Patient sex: F
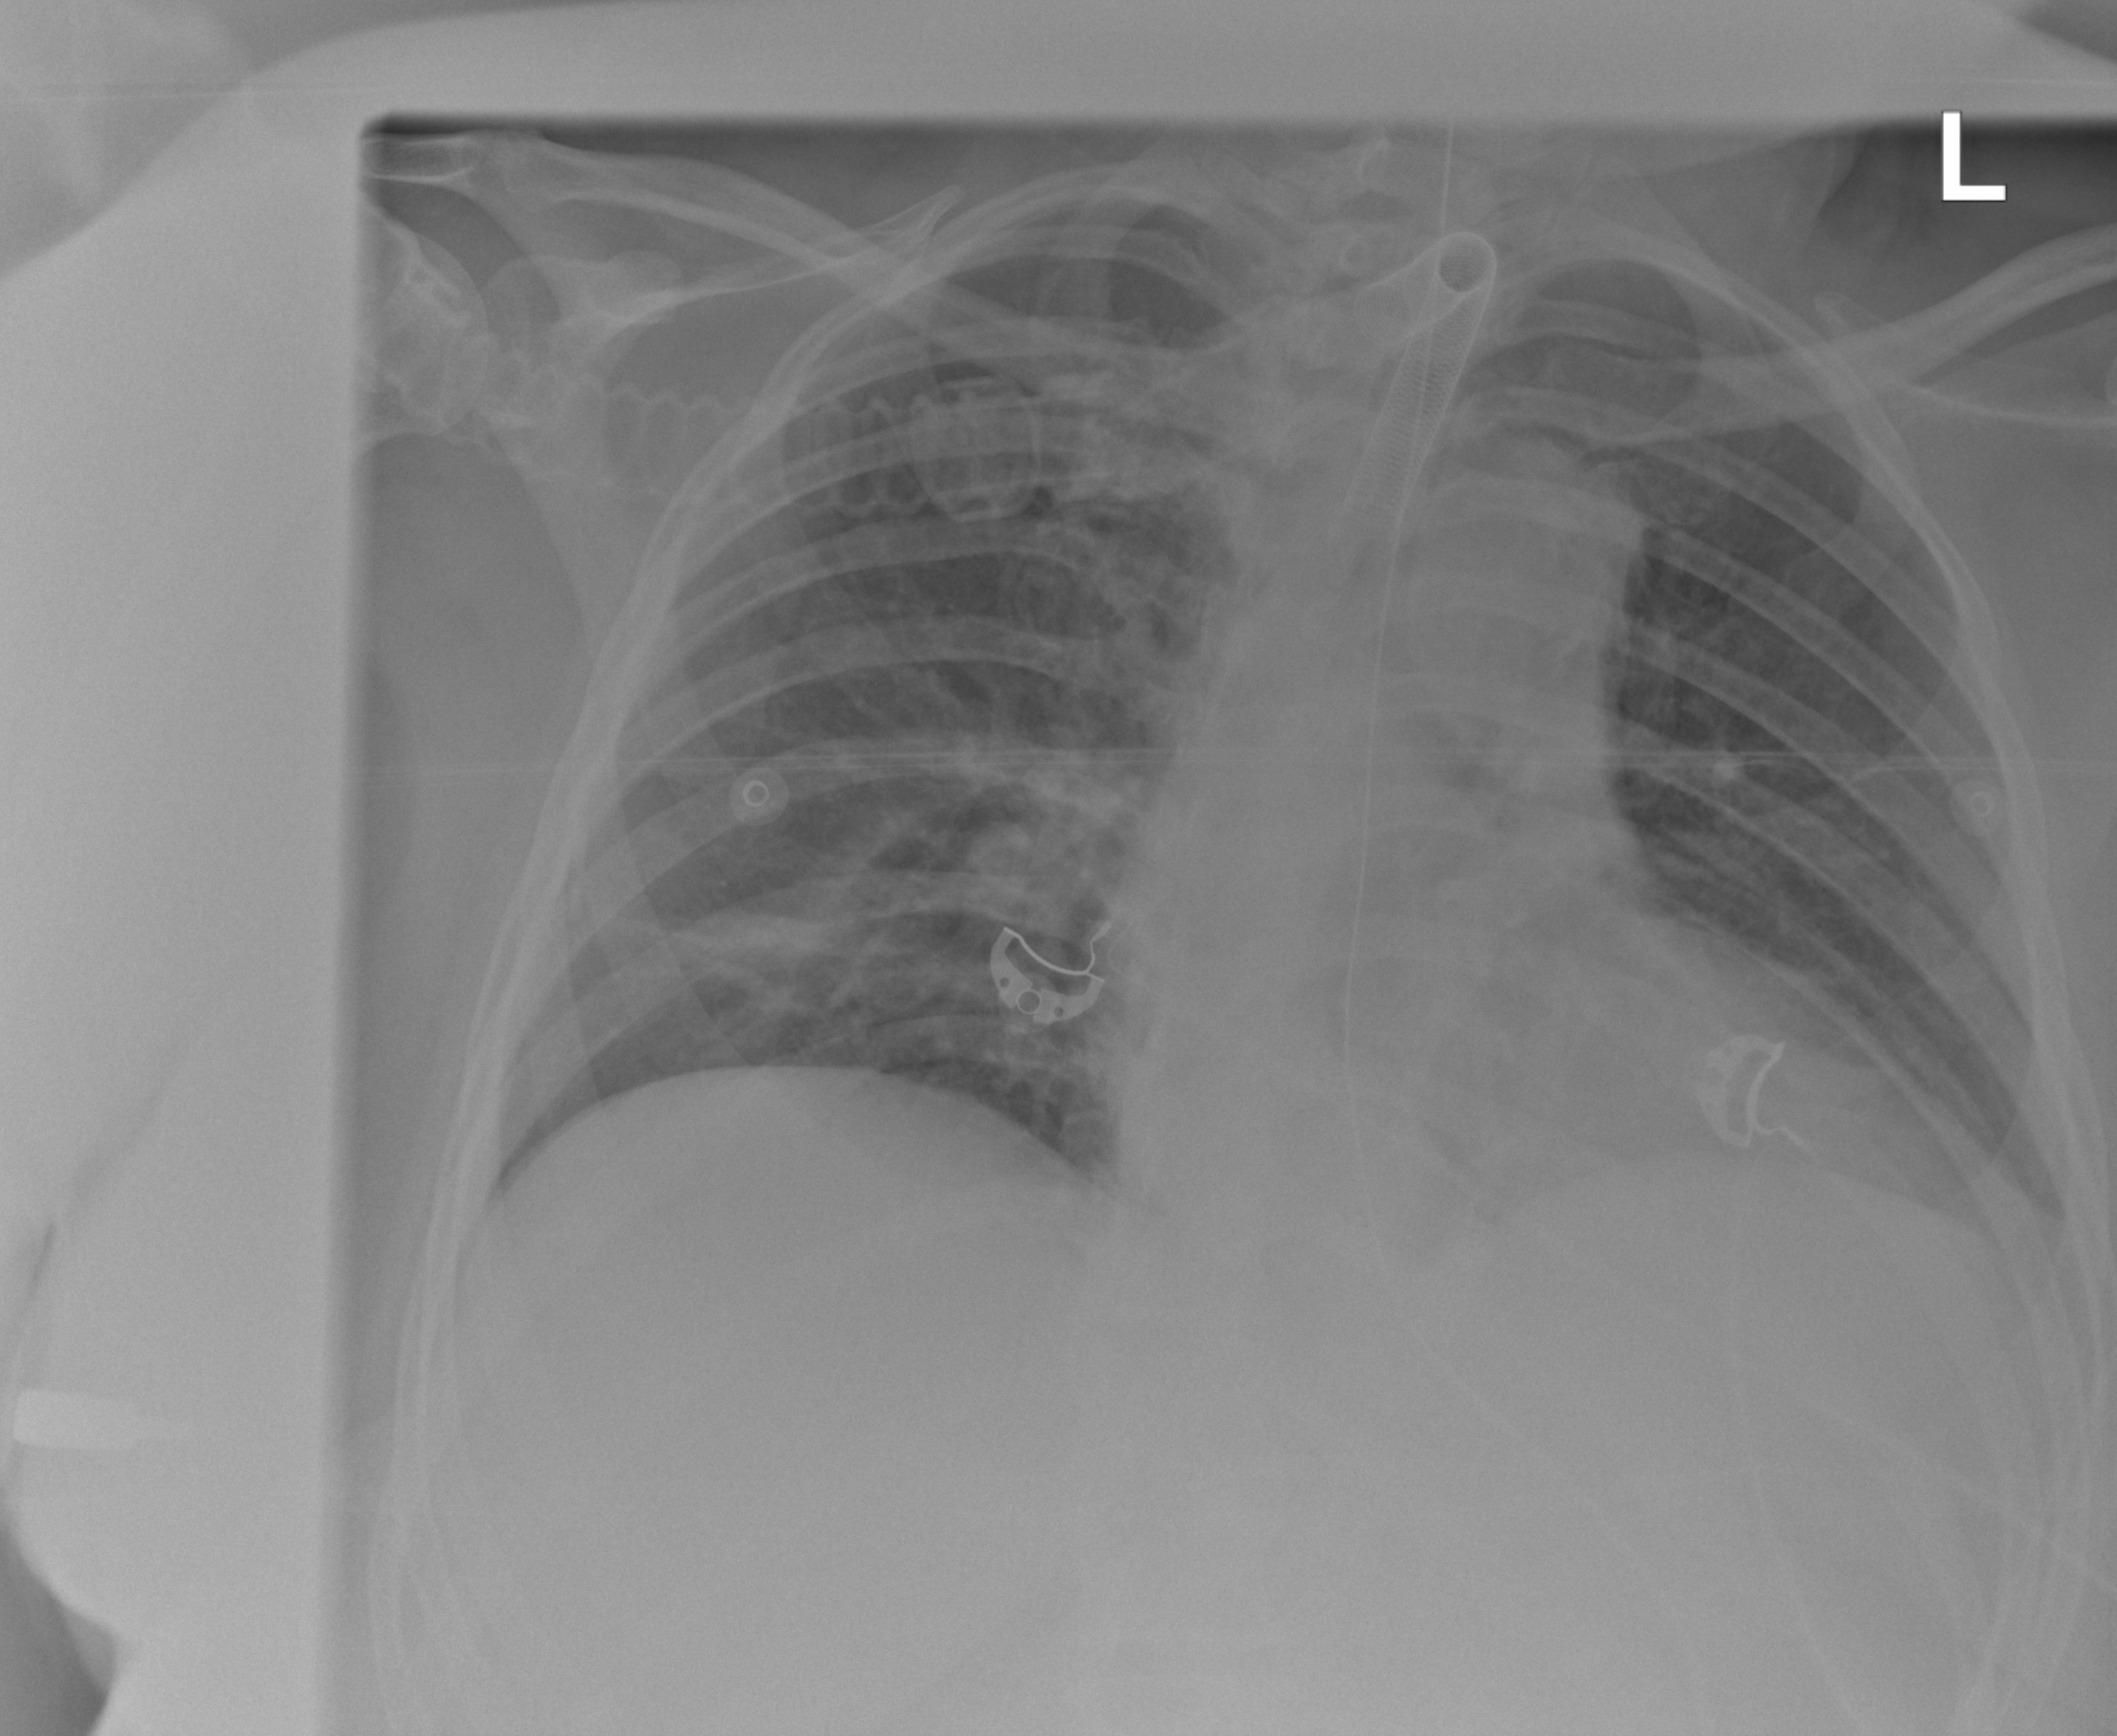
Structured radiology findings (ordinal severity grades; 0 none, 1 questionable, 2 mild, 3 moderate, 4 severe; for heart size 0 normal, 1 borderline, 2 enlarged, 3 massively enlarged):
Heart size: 2
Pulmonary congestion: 2
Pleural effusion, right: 0
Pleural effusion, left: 2
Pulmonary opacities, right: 2
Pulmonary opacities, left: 0
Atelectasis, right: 2
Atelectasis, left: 2